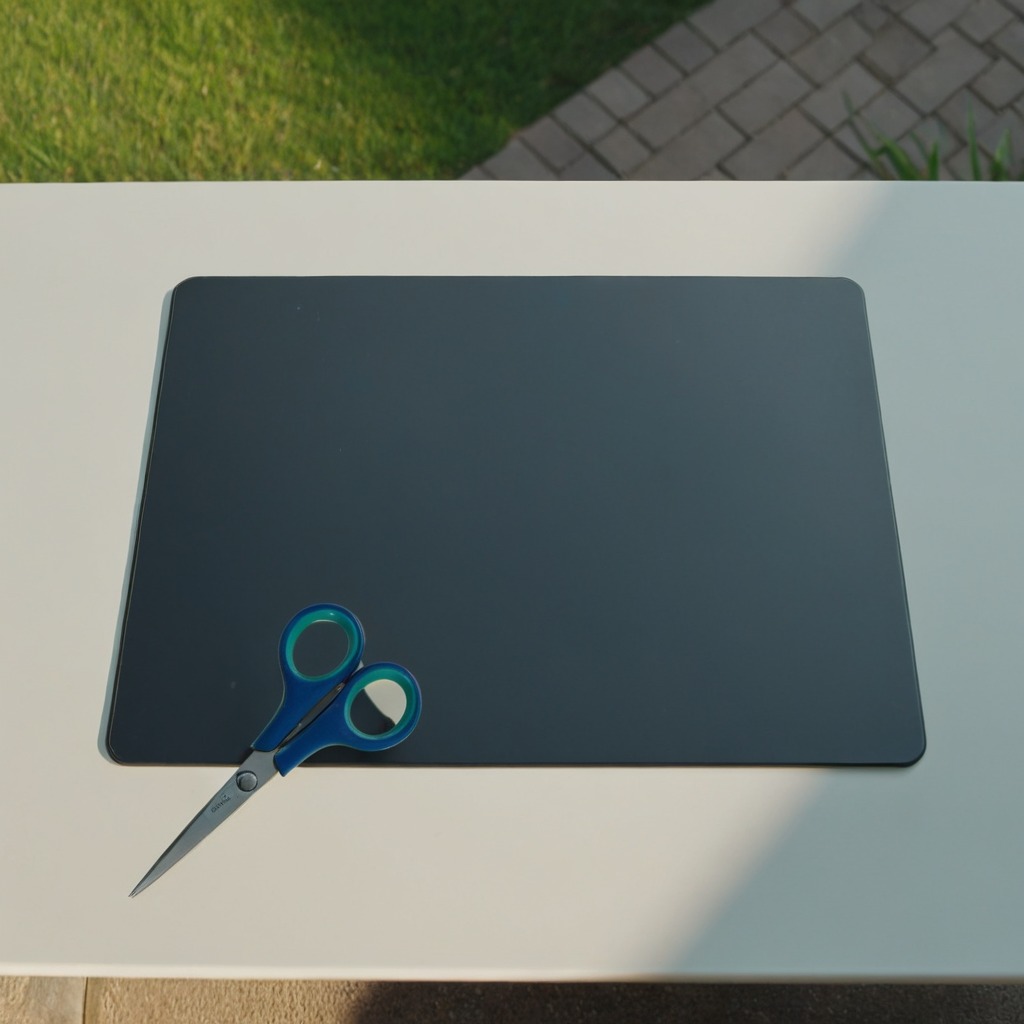
A scissor is lying on a clean utility table in a temporary outdoor tool station afternoon light present textured surface